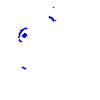
Particle: kaon